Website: lowes
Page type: billing-address
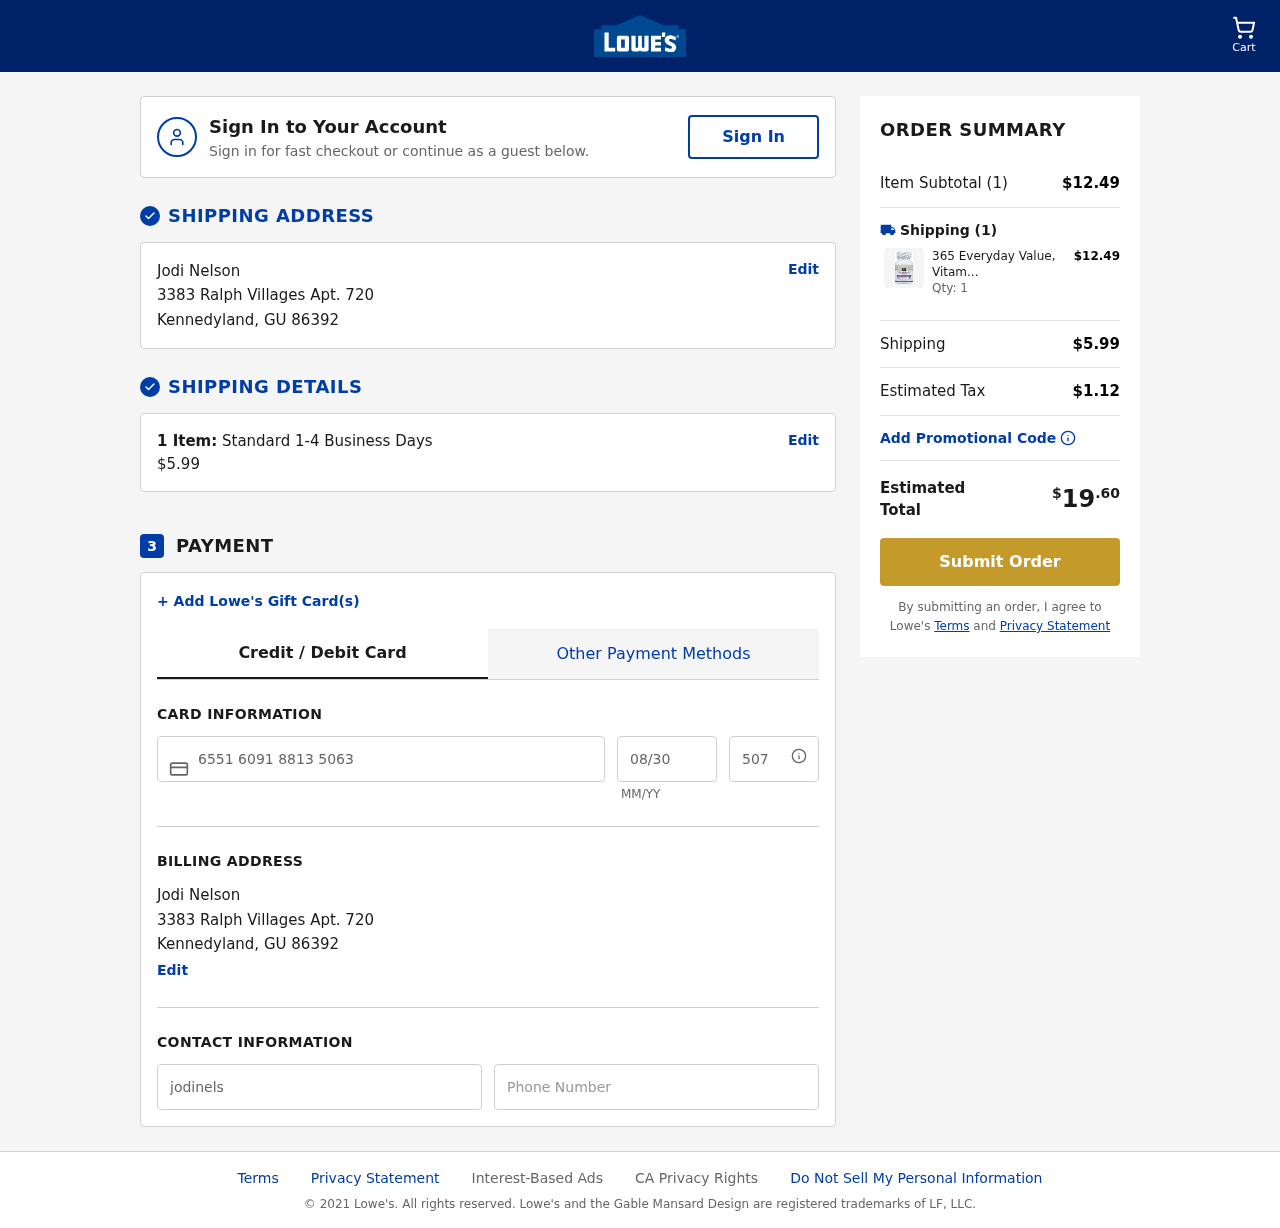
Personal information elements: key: PII_CARD_CVV
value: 507
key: PII_CARD_EXPIRY
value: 08/30
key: PII_CARD_NUMBER
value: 6551 6091 8813 5063
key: PII_CITY
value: Kennedyland
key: PII_EMAIL
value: jodinelson@gmail.com
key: PII_FULLNAME
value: Jodi Nelson
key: PII_PHONE
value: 2128576328
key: PII_POSTCODE
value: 86392
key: PII_STATE_ABBR
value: GU
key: PII_STREET
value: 3383 Ralph Villages Apt. 720
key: PII_FULLNAME2
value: Jodi Nelson
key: PII_CITY2
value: Kennedyland
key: PII_STATE_ABBR2
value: GU
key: PII_POSTCODE_FULL
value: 86392
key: PII_POSTCODE_NUMERIC
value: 86392
Product elements: key: PRODUCT1_NAME
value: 365 Everyday Value, Vitamin K 120mcg, 100 ct
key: PRODUCT1_PRICE
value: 12.49
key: PRODUCT1_QUANTITY
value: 1
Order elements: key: ORDER_NUM_ITEMS
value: Cart
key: ORDER_NUM_ITEMS
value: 1 Item:
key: ORDER_NUM_ITEMS
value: Item Subtotal (1)
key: ORDER_SHIPPING_COST
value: $5.99
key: ORDER_SUBTOTAL
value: $12.49
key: ORDER_TAX
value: $1.12
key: ORDER_TOTAL
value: $19.60